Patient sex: F
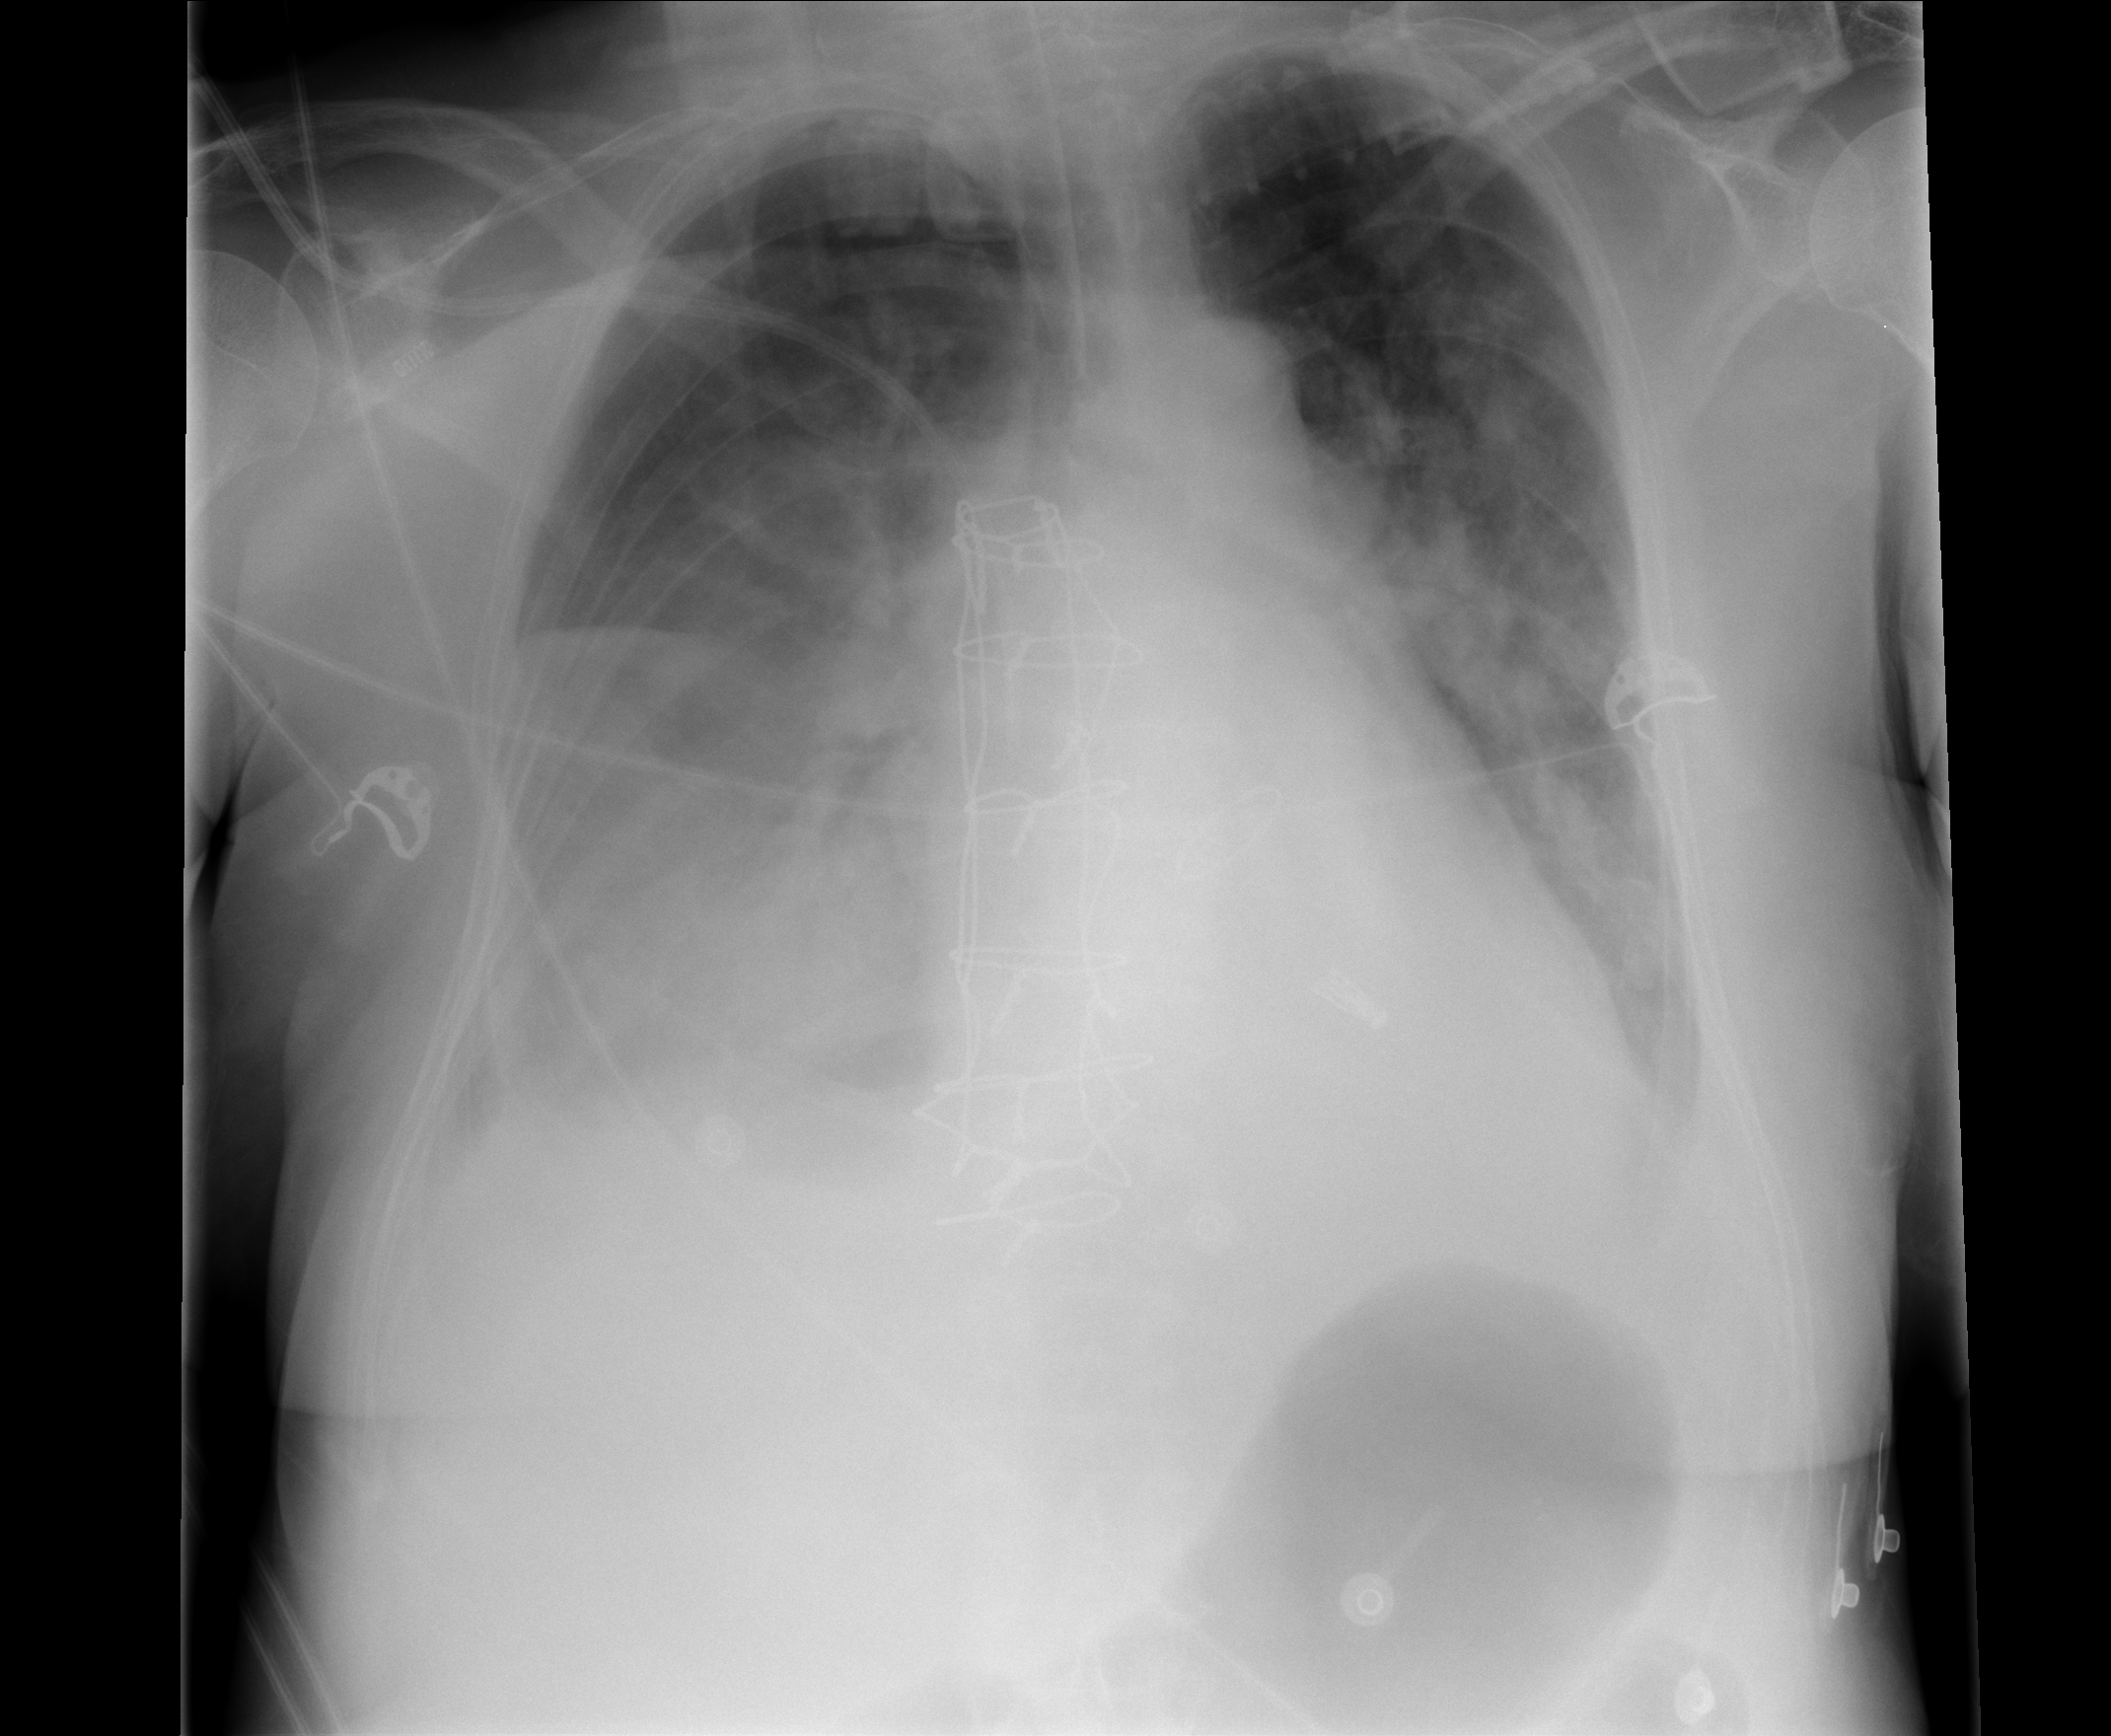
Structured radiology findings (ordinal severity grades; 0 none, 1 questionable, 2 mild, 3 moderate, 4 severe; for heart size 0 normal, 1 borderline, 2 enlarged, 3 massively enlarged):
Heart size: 2
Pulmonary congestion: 2
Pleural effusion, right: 3
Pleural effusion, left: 1
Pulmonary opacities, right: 2
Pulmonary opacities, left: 3
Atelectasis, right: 3
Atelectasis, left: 2